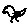
Label: bird